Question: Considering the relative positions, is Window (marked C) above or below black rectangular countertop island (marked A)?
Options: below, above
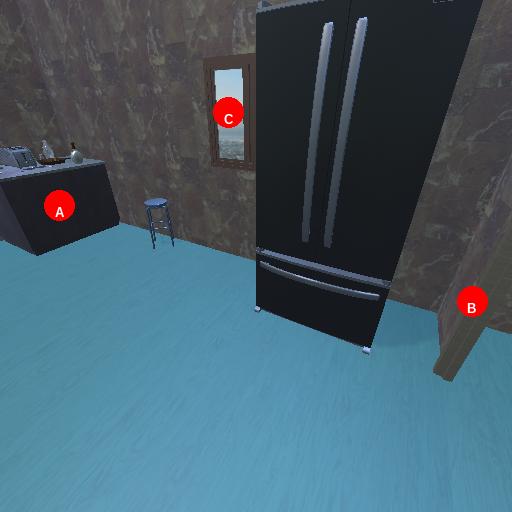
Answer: below